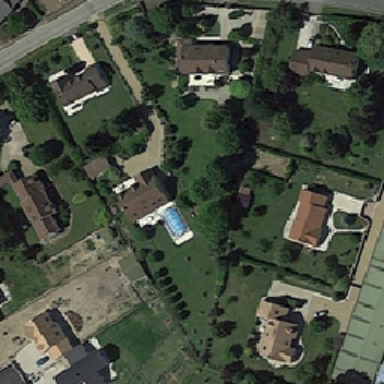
Many houses are surrounded by many green plants .